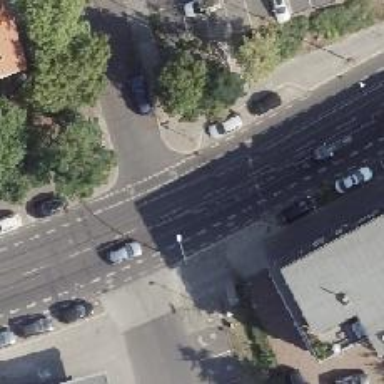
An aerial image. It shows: Tram crossing on the railway.